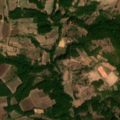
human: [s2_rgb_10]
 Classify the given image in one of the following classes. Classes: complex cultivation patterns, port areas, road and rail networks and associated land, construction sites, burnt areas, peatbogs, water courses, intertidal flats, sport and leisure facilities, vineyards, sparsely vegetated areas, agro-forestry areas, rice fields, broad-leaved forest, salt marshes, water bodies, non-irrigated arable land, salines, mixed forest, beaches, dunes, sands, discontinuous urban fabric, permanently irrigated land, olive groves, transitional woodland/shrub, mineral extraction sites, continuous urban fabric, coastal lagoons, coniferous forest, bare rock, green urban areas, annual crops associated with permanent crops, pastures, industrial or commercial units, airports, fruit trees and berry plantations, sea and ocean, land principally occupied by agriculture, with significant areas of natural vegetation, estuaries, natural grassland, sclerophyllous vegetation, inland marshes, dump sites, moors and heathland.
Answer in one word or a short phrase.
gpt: complex cultivation patterns, land principally occupied by agriculture, with significant areas of natural vegetation, broad-leaved forest